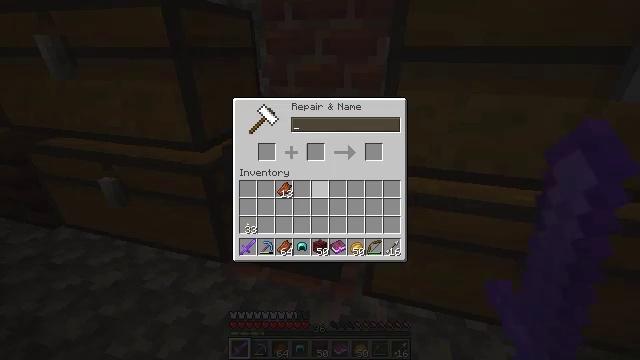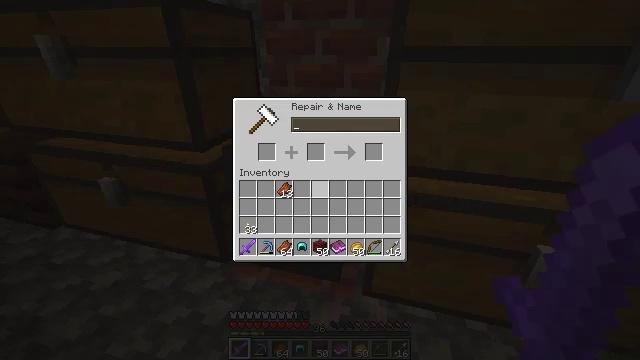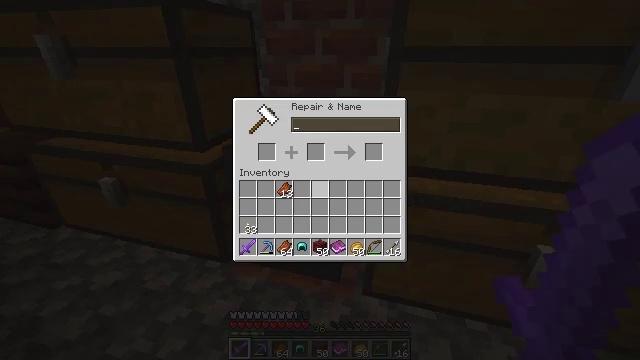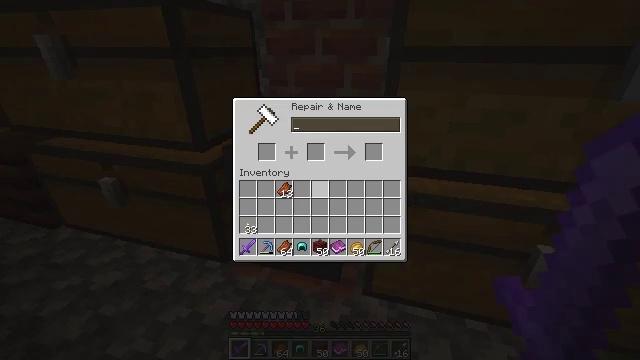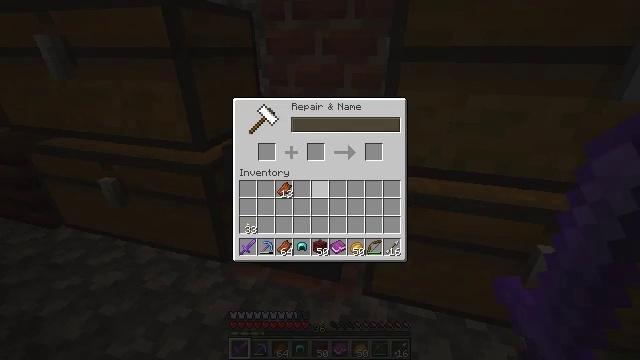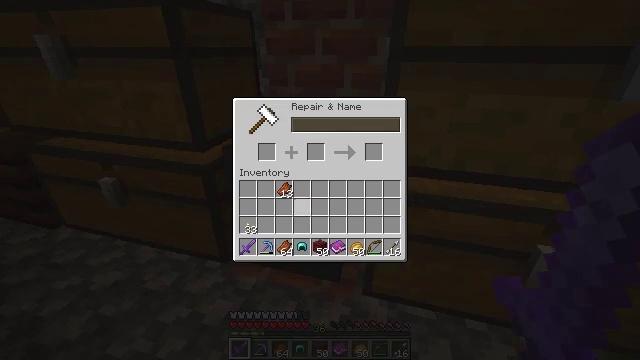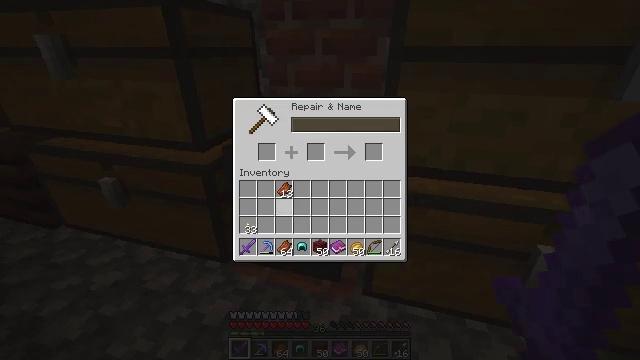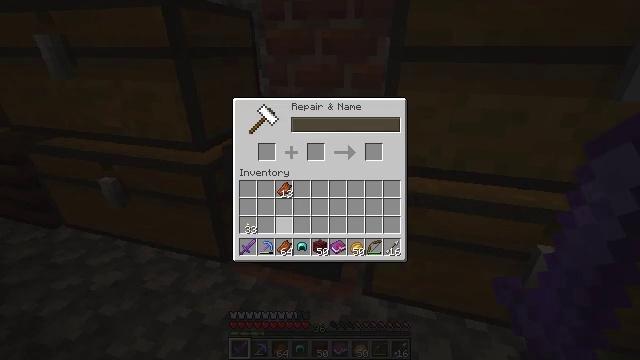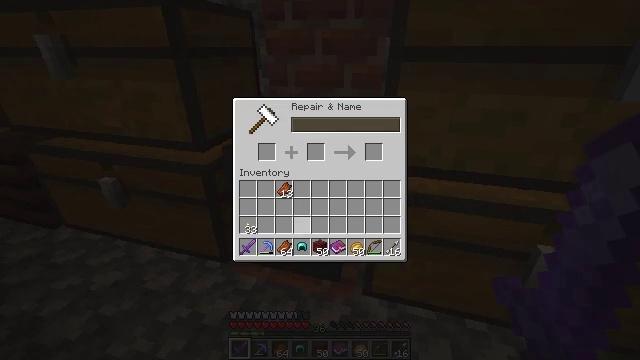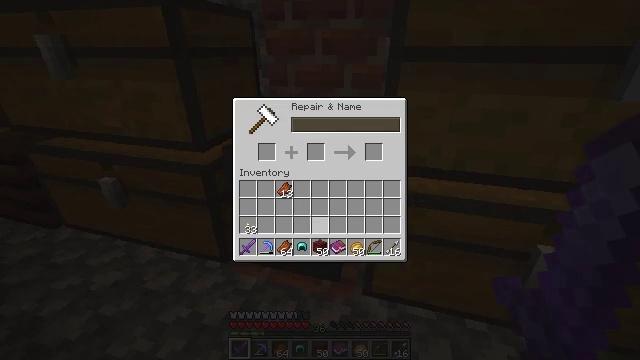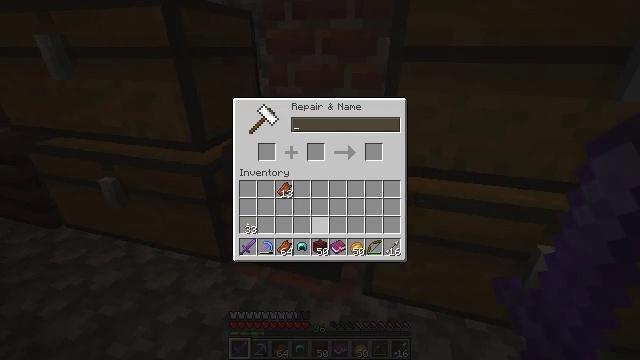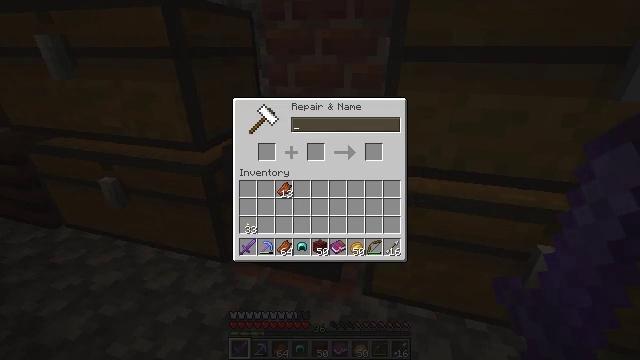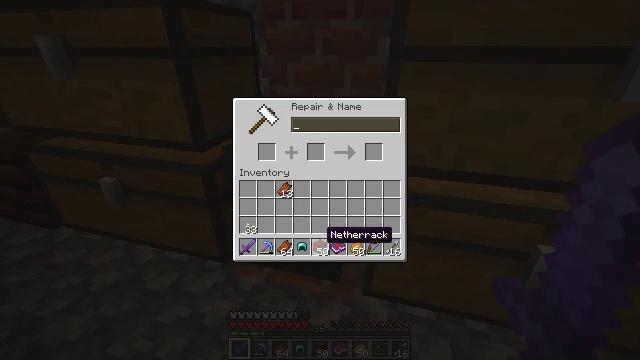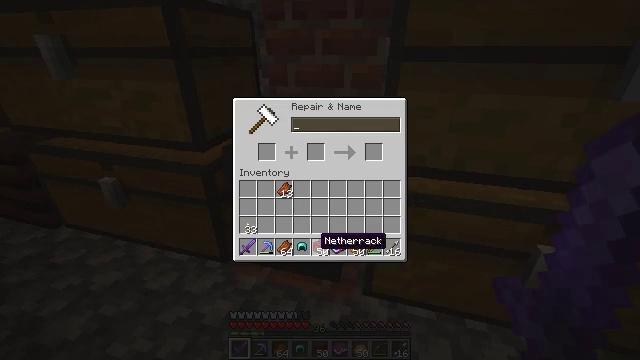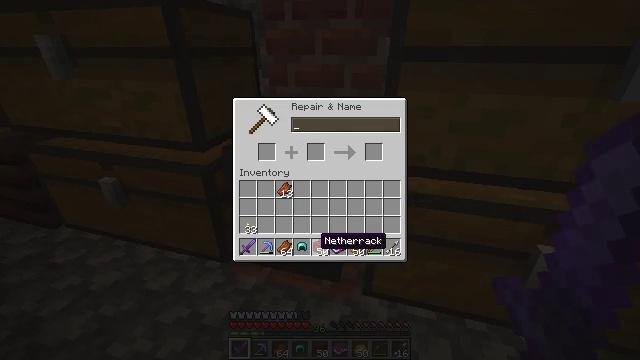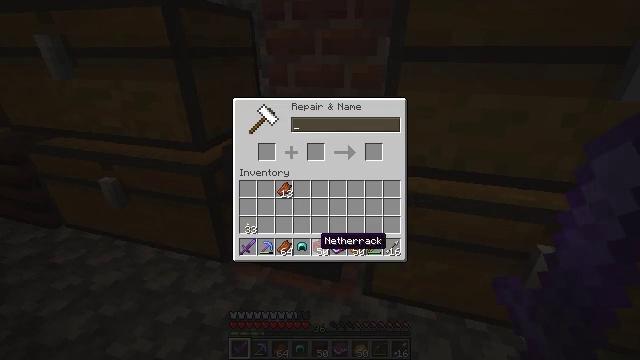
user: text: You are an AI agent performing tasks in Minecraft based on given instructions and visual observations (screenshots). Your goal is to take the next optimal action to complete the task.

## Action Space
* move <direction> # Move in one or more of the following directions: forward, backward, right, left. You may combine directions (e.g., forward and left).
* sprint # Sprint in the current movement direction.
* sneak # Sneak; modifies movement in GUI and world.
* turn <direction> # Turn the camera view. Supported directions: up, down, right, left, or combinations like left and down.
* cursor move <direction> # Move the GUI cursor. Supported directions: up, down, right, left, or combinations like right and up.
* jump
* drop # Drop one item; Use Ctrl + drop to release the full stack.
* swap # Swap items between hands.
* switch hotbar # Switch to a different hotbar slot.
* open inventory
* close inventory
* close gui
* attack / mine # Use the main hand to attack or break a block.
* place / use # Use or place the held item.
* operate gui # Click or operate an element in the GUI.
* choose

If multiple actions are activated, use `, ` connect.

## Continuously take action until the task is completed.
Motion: motion action
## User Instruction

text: Convert a diamond helmet into a netherite helmet using a smithing table.
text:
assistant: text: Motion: no_op
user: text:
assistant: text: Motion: no_op
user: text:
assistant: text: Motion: no_op
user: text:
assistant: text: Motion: no_op
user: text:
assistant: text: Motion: sneak, cursor move left and down
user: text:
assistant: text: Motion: sneak, cursor move left and down
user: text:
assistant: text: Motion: sneak
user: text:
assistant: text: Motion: sneak, cursor move right
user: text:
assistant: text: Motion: sneak, cursor move right
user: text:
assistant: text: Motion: sneak, cursor move right
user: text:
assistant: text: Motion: sneak
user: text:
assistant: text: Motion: sneak
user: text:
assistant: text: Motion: sneak
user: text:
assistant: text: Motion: sneak
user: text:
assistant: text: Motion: sneak
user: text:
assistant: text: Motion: sneak
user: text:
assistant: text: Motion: sneak
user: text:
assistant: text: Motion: sneak
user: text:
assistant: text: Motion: sneak
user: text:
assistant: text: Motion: sneak
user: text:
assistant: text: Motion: sneak
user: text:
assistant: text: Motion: sneak
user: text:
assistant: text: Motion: sneak, choose
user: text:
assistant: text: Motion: sneak, choose
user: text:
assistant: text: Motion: sneak
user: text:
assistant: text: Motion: sneak
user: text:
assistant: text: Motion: sneak, cursor move right
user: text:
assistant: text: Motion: sneak
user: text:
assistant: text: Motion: sneak
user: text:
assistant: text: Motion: sneak